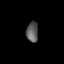
Tissue: lung
Cell type: Others
Senescence score: 0.5948
Nuclear area (px): 231
Mean DAPI intensity: 92.714